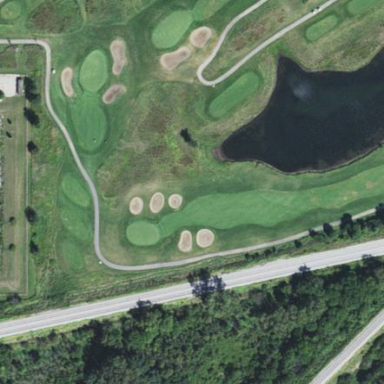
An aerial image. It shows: Grassy area designated as golf fairway.